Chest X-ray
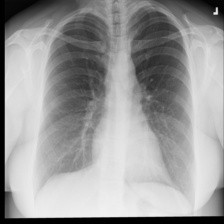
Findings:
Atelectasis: negative
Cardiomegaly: negative
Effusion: negative
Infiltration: positive
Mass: negative
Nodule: negative
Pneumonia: negative
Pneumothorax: negative
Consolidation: negative
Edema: negative
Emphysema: negative
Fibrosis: negative
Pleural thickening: negative
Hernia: negative